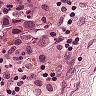
Metastatic tissue present: yes